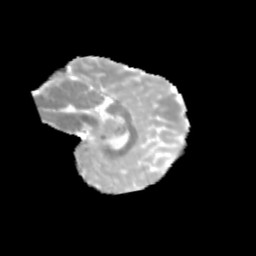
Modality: MD
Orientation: sagittal
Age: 12
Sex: female
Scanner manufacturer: siemens
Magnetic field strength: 3 T
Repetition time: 3.8 s
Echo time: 0.07 s